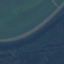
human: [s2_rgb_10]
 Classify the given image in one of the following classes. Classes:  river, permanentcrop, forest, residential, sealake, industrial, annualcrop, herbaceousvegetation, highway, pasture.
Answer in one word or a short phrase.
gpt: River